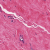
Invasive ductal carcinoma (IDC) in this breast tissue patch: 0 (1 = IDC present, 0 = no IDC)